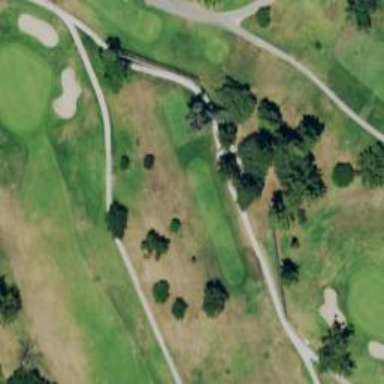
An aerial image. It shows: Footway that resembles golf path.